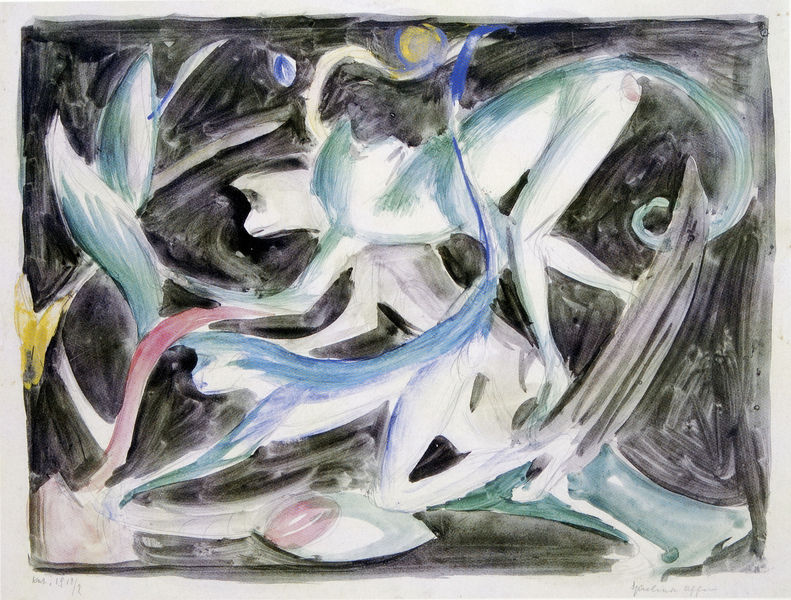
Titel: Spielende Affen
Künstler: Franz Marc
Standort: Stuttgart
Institution: Staatsgalerie
Schlagwörter: baum, blau, blätter, dunkel, gemälde, kopf, körper, schatten, wasser, weiß, wolf, wolken, aquarell, bäume, gelb, grün, bewegung, blume, blumen, bunt, frau, grau, hell, kreide, köpfe, licht, mund, nacht, nase, orange, profil, schwarz, skizze, türkis, zeichnung, blüte, rot, tier, tiere, wolke, malerei, muster, tanz, augen, blass, helld, mensch, rahmen, signatur, ast, feld, felder, stamm, pastos, sonne, boden, figur, blatt, pflanze, pflanzen, rosa, schwarzer hintergrund, kreis, oval, rund, affe, ranken, beine, schnell, schwanz, schwung, sprung, bein, hintern, papier, bogen, zwei, laufen, abstrakt, farben, fläche, flächen, modern, farbe, formen, lila, violett, wasserfarbe, linien, rand, figuren, wild, blue, red, white, black, duktus, gray, green, yellow, jaune, vert, flowers, looking, picture, pink, two, plant, striche, kurven, katze, tusche, wasserfarben, mond, unterschrift, linie, zweig, arsch, traum, form, stengel, noir, strich, dynamik, gespenst, kreise, wirr, wässrig, pinsel, jagd, pinselstrich, blsu, tinte, ranke, organisch, farb, flower, expressiv, tree, geäst, verfolgung, wesen, rouge, sombre, head, urwald, sun, trees, lianen, löwe, farbfelder, night, plants, katzen, farbverlauf, color, animals, tail, figürlich, soleil, peinture, verlauf, faces, swirl, abstract, bright, unruhig, bund, bleu, alp, affen, schimpansen, arms, leaves, gouache, watercolor, kinderzeichnung, colorful, colors, lau, butt, franz marc, farbfeld, schnauzen, äffchen, verläufe, circle, legs, floral, branches, monkey, meerkatzen, organische formen, restweiss, schlingpflanzen, schwungvoll, verwirrt, verworren, brush, leaf, ape, canvas, colour, paint, elongated, bud, butterfly, contrast, page, balance, gestural, strokes, plantes, swirling, stem, ass, fauvisme, exotique, asymetric, r, sex, drehungen, akizze, painterly, sund, limbs, teal, random, malkerei, tails, krokus, monkeys, curled, a la prima, singe, warm color, coarse, apes, conceptuel, spider monkeys